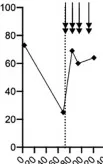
Anti-SARS-CoV-2 antibody and SARS-CoV-2 mRNA follow-up before and after plasma transfusions. As well as in the patient's serum before and following plasma transfusions (A-F), The arrows indicate the 4 cycles of plasma transfusion (two units given on two consecutive days of each cycle).
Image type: pathology (immunostaining)